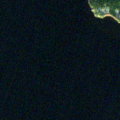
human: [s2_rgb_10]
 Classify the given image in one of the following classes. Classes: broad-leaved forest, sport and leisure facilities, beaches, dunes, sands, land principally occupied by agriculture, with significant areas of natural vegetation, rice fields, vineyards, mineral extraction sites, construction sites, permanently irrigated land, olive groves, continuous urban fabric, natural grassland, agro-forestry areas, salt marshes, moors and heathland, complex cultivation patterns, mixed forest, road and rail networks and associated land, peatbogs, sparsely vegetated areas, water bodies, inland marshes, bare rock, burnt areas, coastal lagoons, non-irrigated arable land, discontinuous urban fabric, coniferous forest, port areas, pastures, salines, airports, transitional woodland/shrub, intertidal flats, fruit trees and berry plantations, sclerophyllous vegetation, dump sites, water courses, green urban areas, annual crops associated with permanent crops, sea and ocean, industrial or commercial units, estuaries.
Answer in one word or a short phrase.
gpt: coniferous forest, water bodies